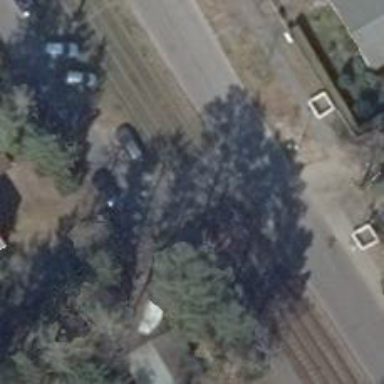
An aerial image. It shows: Tram level crossing on railway.